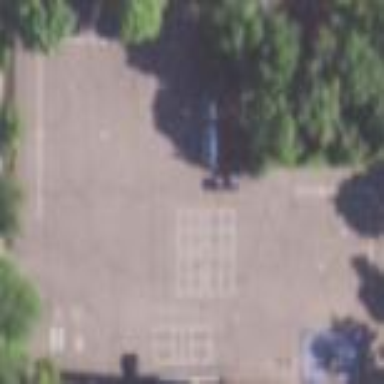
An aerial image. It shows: Paved schoolyard for recreational activities.